Question: I would like to import a JSON5 file into a Javascript object in the same way <URL>.

Shows this message on hovering but it's clearly there
'''
Cannot find module '../conf/config.json5' or its corresponding type declarations.ts(2307)
'''
I have 2 side questions related to the main one above:
1. Will I get intelisense for contents inside .json5, like regular json
2. Does it even work like it works with require()? Do I have to use import() instead of regular import ?
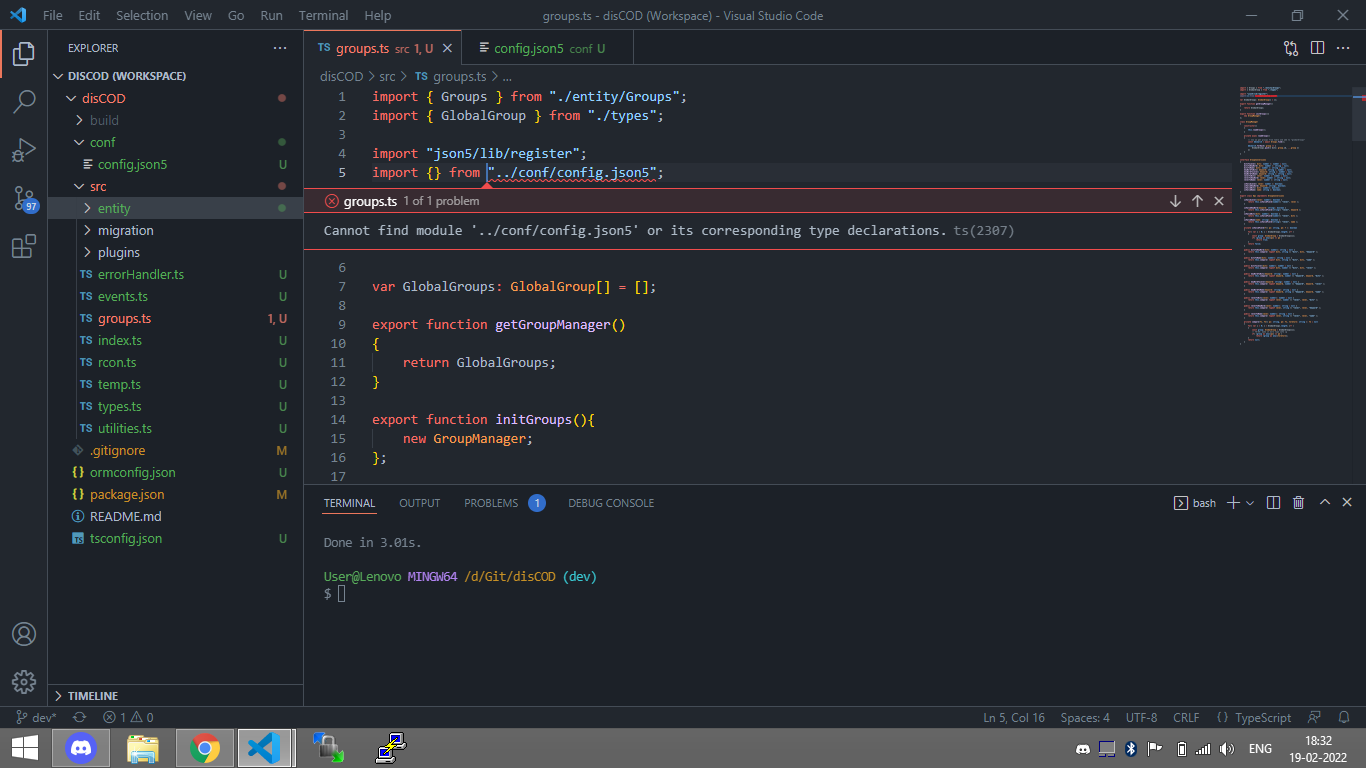
Answer: You will need the package to do so: <URL>.
There are one of two ways we can use this:
One: (target module system is CommonJS) require it
Following the README, we register json5:
'''
import "json5/lib/register";
'''
Then you can use 'require' to import it:
'''
const config = require("../config/config.json5");
'''
Two: Reading the file and then using json5 to parse it:
'''
import json5 from "json5";
import { readFile } from "fs/promises";
(async () => {
const text = await fs.readFile("./path/to/config.json5"); // path to config.json5 from entry point
const config = json5.parse(text);
})();
'''
You can also use the provided CLI to convert json5 files to regular json that you can use.